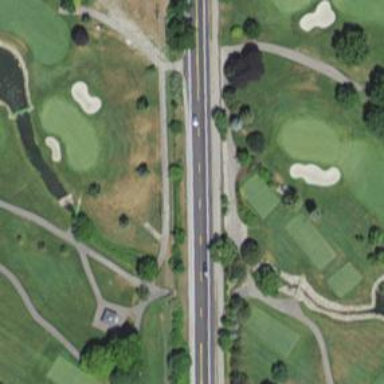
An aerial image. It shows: Service road used as golf cart path.